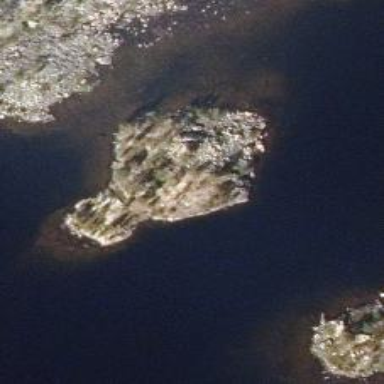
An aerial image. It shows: Islet.